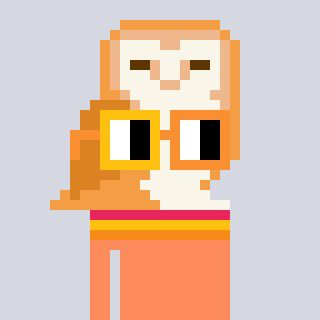
a pixel art character with square yellow and orange glasses, a owl-shaped head and a peachy-colored body on a cool background